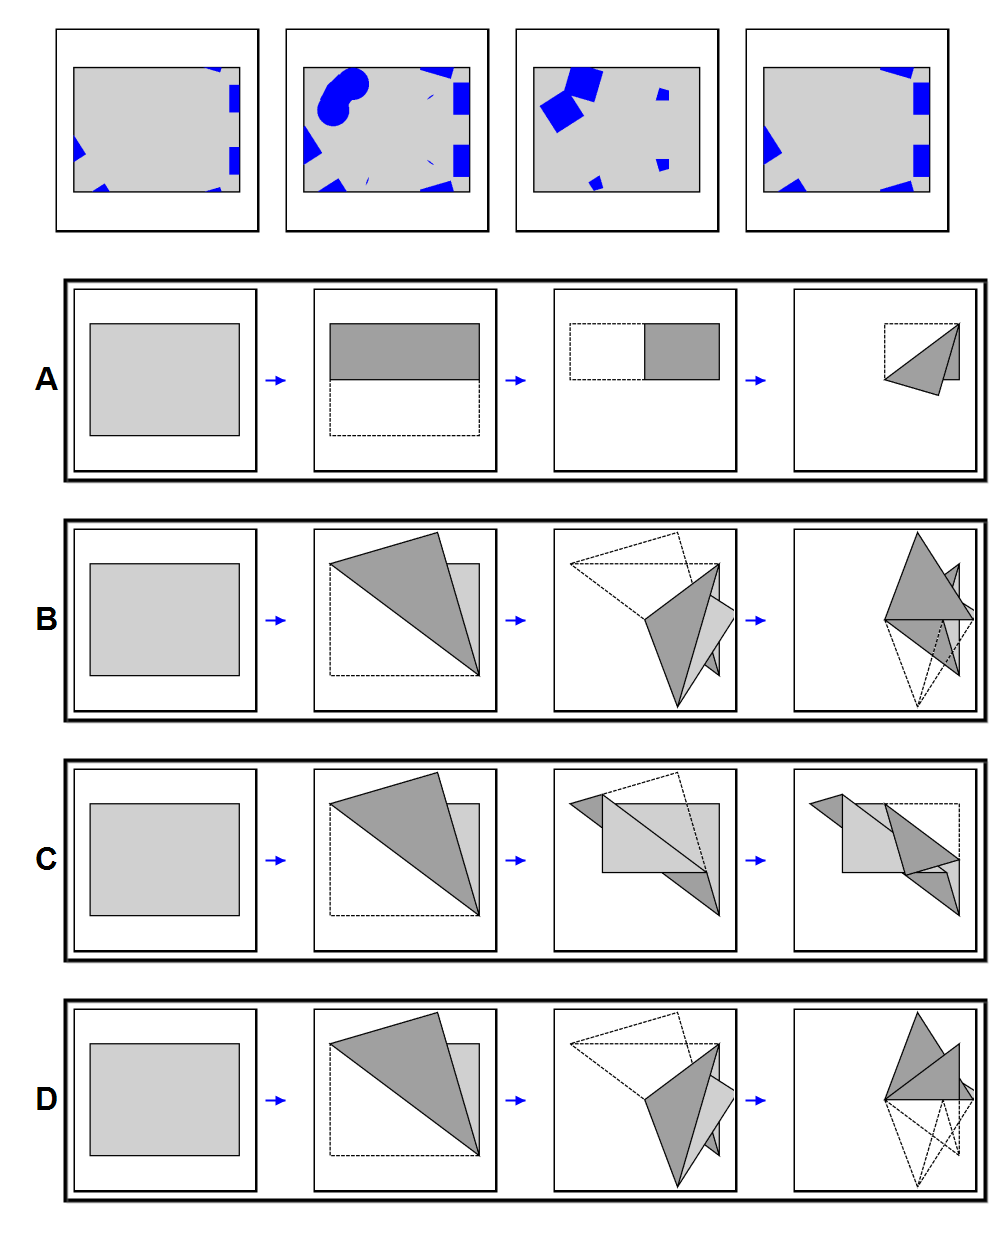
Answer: D